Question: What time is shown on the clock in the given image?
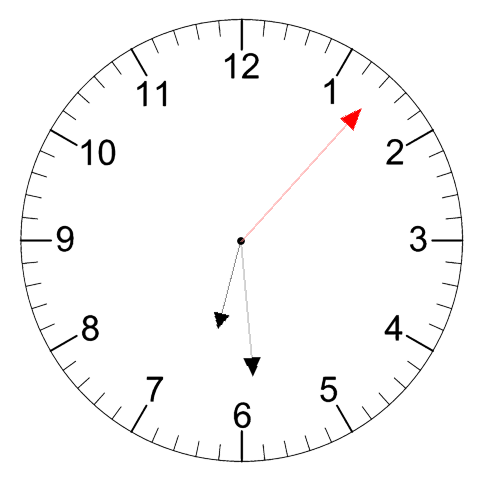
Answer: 06:29:07